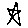
Label: star